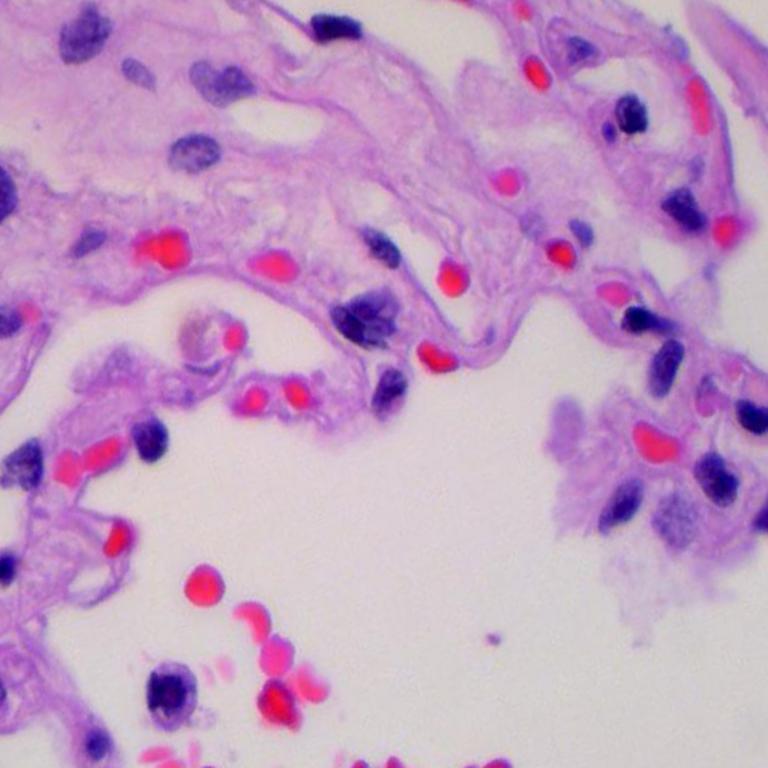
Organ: lung
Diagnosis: benign